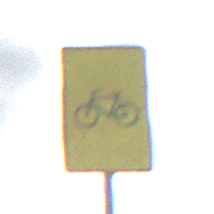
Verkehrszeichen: RadverkehrOhnePfeilsymbol
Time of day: SunriseSunset
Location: Outdoor (RoadRail)
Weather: PartlyCloudy
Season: NotSpecified
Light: Natural